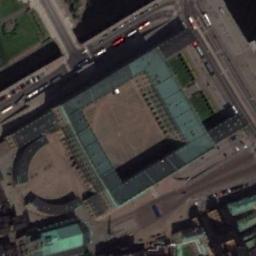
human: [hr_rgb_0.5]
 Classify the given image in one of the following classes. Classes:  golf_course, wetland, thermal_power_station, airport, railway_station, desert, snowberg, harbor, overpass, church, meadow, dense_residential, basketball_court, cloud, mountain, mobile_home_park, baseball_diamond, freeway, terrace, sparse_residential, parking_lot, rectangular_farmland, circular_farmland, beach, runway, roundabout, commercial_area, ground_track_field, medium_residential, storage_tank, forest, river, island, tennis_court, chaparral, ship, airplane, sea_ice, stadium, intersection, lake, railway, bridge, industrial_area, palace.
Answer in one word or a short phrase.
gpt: palace